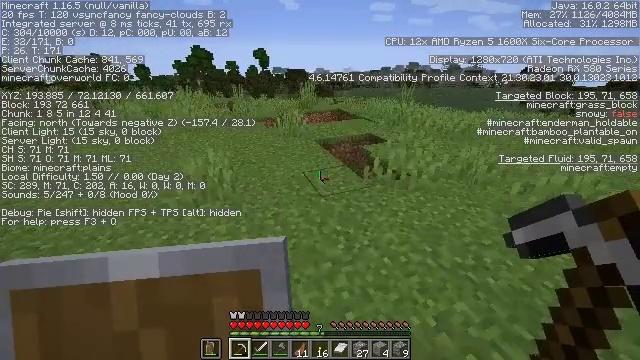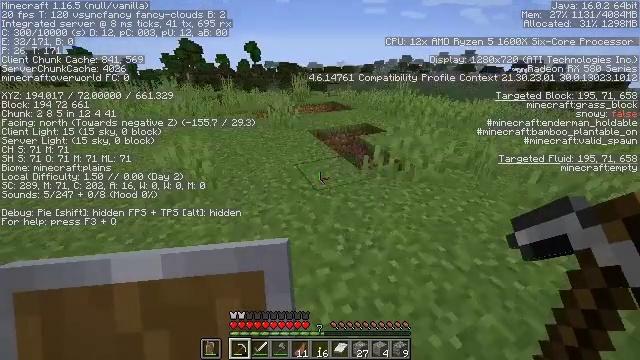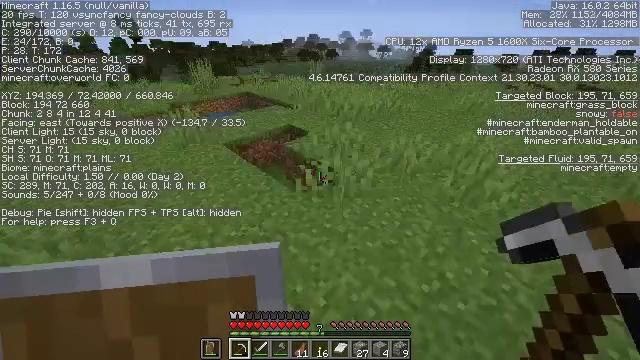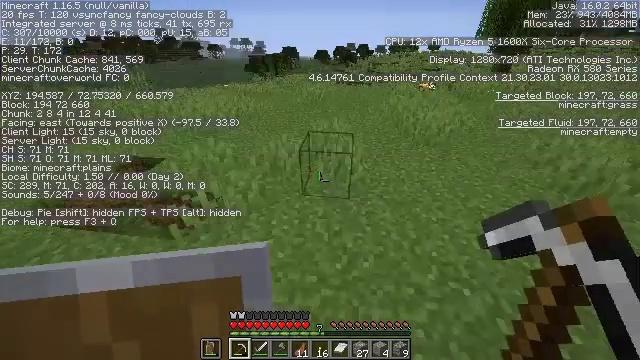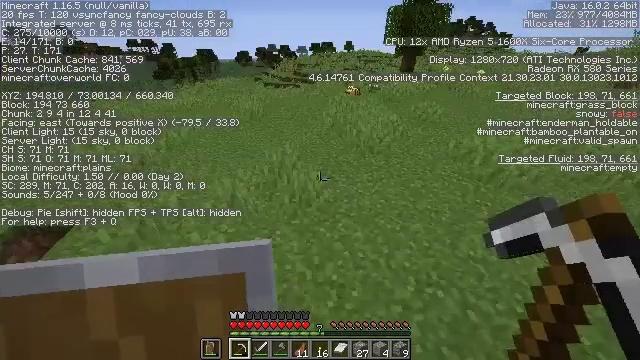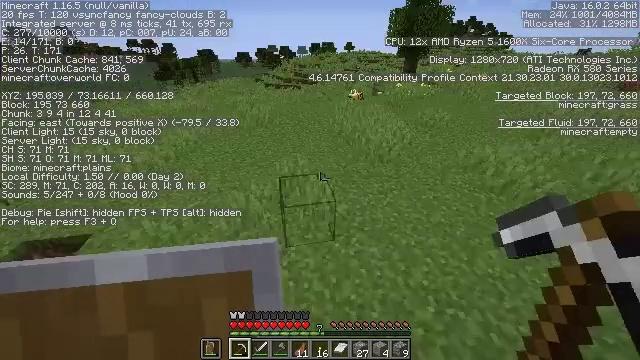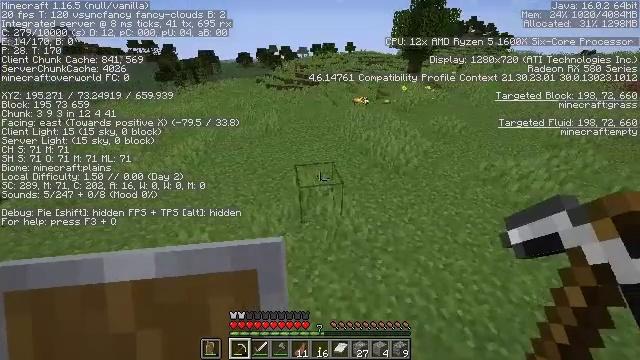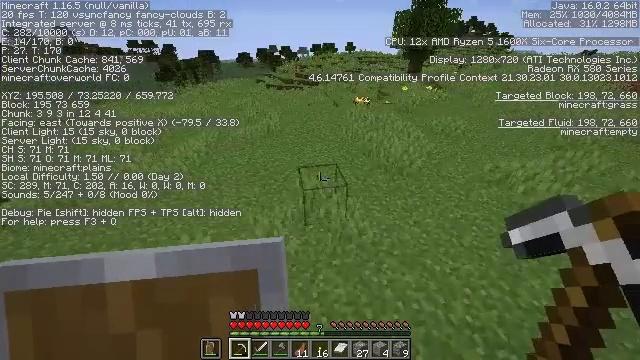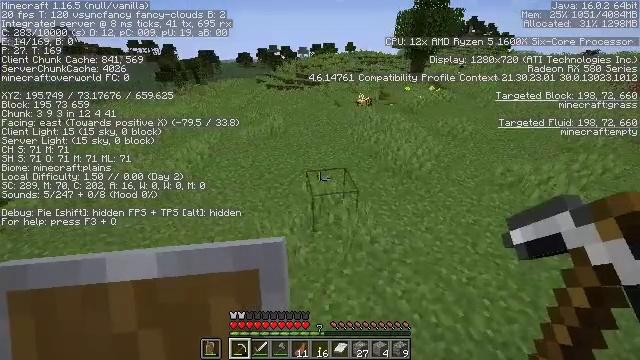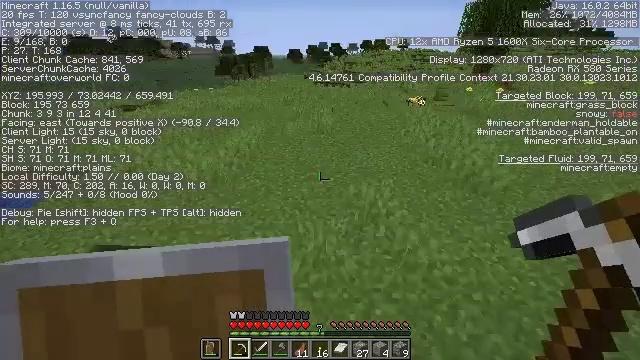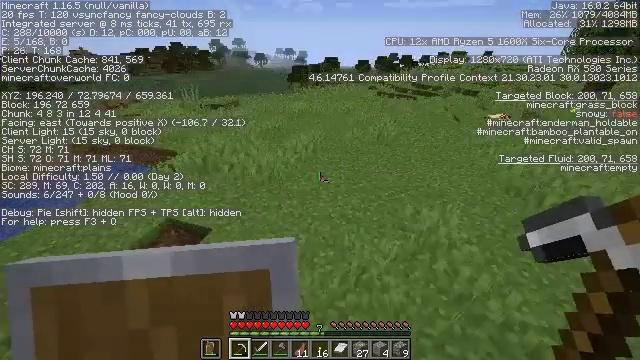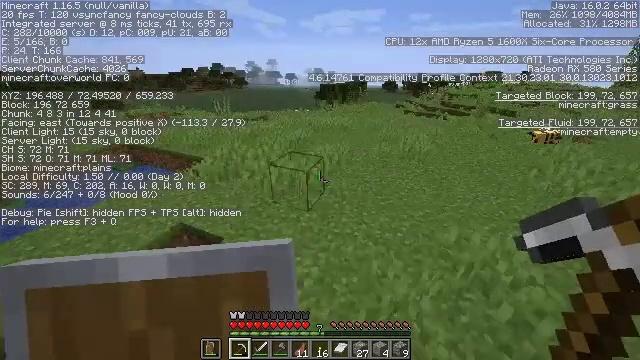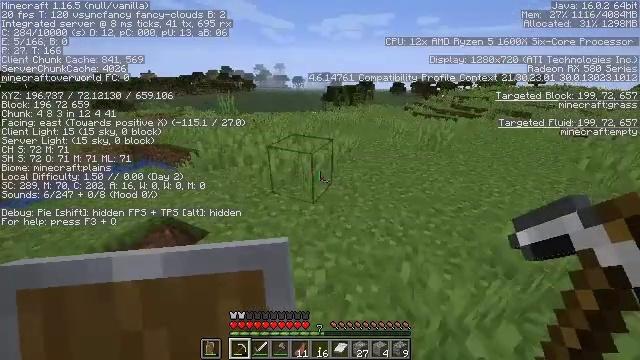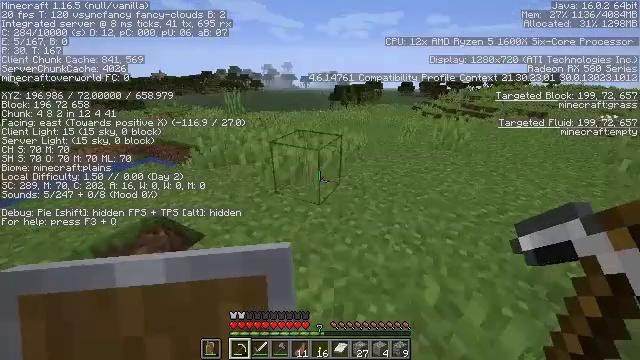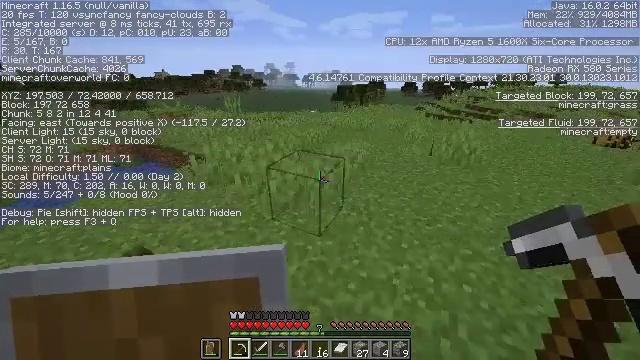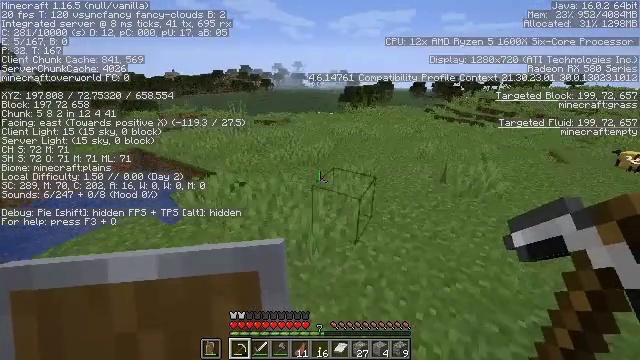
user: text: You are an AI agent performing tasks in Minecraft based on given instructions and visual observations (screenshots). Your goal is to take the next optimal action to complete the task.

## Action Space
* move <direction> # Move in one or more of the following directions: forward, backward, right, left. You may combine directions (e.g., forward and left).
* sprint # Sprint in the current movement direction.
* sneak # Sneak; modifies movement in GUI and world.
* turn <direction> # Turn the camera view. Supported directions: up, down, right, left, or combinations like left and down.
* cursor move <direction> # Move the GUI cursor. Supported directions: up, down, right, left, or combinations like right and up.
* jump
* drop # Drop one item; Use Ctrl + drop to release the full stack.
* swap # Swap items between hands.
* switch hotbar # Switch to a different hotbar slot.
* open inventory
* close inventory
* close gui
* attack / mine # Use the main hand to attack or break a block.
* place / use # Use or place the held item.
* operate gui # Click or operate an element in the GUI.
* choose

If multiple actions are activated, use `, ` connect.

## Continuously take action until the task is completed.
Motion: motion action
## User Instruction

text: Gather grass by holding the left mouse button.
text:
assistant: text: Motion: move forward, turn right and down, jump
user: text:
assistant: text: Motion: move forward, turn right and down, jump
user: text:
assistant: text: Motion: move forward, turn right, jump
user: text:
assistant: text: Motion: move forward, turn right, jump
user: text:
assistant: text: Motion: move forward, jump
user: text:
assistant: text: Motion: move forward, jump
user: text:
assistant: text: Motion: move forward, jump
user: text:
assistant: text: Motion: move forward, jump
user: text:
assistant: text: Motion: move forward, turn left, jump
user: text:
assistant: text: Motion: move forward, turn left and up, jump
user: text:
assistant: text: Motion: move forward, turn left and up, jump
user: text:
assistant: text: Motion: move forward, turn left, jump
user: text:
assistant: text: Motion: move forward, turn left, jump
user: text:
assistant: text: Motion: move forward, jump
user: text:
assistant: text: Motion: move forward, turn left, jump
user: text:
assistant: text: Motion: move forward, jump
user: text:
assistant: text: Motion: move forward, jump
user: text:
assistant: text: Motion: move forward, jump
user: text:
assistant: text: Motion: move forward, turn left and down, jump
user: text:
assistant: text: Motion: move forward, turn left and down, jump
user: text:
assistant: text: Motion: move forward, turn left and down, jump
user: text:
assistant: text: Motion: move forward, turn left and down, attack / mine, jump
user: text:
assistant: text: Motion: move forward, attack / mine
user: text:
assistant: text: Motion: move forward, attack / mine
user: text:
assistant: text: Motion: move forward, attack / mine
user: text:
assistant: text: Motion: move forward, attack / mine
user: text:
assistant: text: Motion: move forward
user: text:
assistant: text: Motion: move forward
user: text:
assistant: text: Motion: move forward
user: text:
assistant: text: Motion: move forward